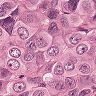
Metastatic tissue present: yes